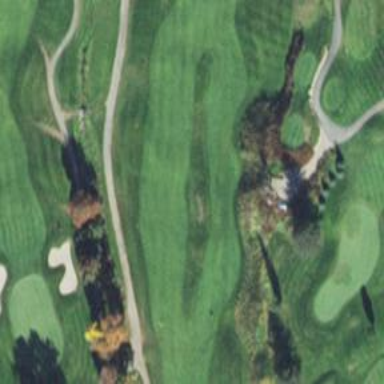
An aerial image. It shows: Grassy area designated as golf fairway.